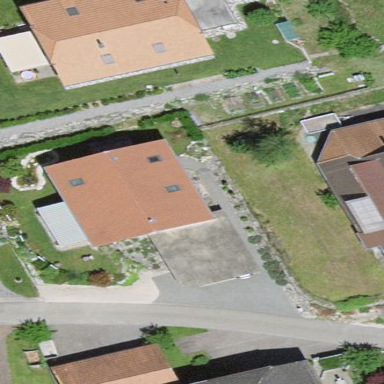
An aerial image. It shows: Residential building.